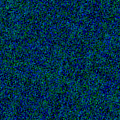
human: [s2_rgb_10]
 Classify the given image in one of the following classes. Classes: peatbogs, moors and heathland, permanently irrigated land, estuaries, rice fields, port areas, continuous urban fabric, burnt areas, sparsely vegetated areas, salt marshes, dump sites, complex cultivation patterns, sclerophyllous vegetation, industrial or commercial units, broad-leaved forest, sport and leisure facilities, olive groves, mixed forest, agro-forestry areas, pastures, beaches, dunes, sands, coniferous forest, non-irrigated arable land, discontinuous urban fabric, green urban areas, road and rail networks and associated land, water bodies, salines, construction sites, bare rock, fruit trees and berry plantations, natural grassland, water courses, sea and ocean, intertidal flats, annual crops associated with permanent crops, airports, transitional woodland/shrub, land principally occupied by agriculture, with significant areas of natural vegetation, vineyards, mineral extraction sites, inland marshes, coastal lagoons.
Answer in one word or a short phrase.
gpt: sea and ocean